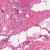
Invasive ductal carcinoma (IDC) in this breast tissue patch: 0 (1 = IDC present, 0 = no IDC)